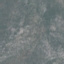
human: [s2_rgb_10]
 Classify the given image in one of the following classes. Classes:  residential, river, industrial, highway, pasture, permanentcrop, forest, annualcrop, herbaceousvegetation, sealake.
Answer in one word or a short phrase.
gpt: HerbaceousVegetation